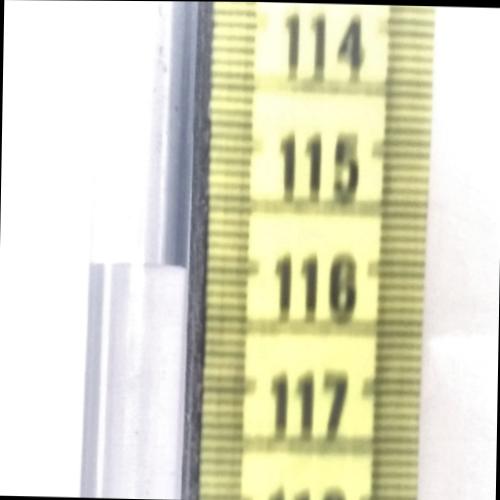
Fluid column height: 116.0 cm